Question: I am trying to draw a histogram with multiple data series in matplotlib.
I have unequally spaced bins, however I want that each bin get the same width. So I used attribute 'width' in this way:
'''
aa = [0,1,1,2,3,3,4,4,4,4,5,6,7,9]
plt.hist([aa, aa], bins=[0,3,9], width=0.2)
'''
The result is this:

How can I get rid of the margin between two correspondent bins of the two series? I.e. how can I group for each bin the bars of the different series?
Thanks
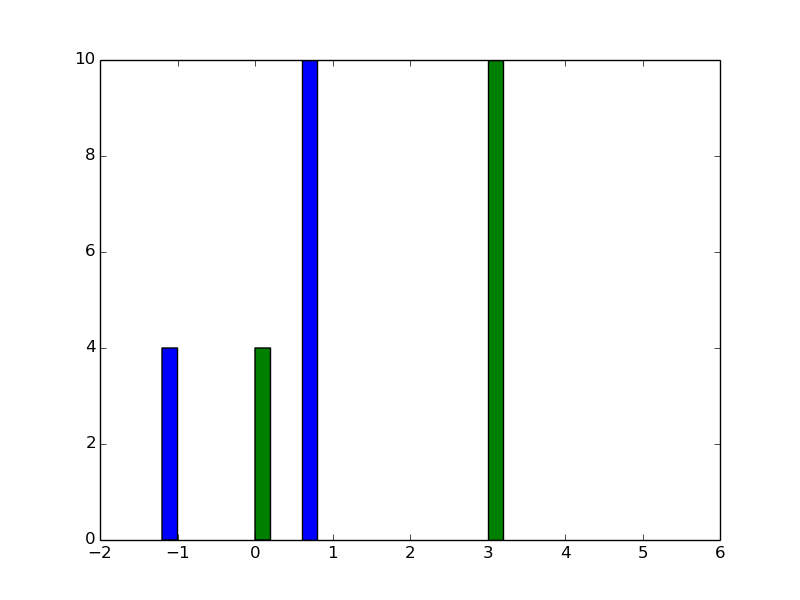
Answer: a solution can be to compute the histogram by numpy and plot the bars individually by hand:
'''
aa1 = [0,1,1,2,3,3,4,4,5,9]
aa2 = [0,1,3,3,4,4,4,4,5,6,7,9]
bins = [0,3,9]
height = [np.histogram( xs, bins=bins)[0] for xs in [aa1, aa2]]
left, n = np.arange(len(bins)-1), len(height)
ax = plt.subplot(111)
color_cycle = ax._get_lines.color_cycle
for j, h in enumerate(height):
ax.bar(left + j / n, h, width=1.0/n, color=next(color_cycle))
ax.set_xticks(np.arange(0, len(bins)))
ax.set_xticklabels(map(str, bins))
'''